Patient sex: F
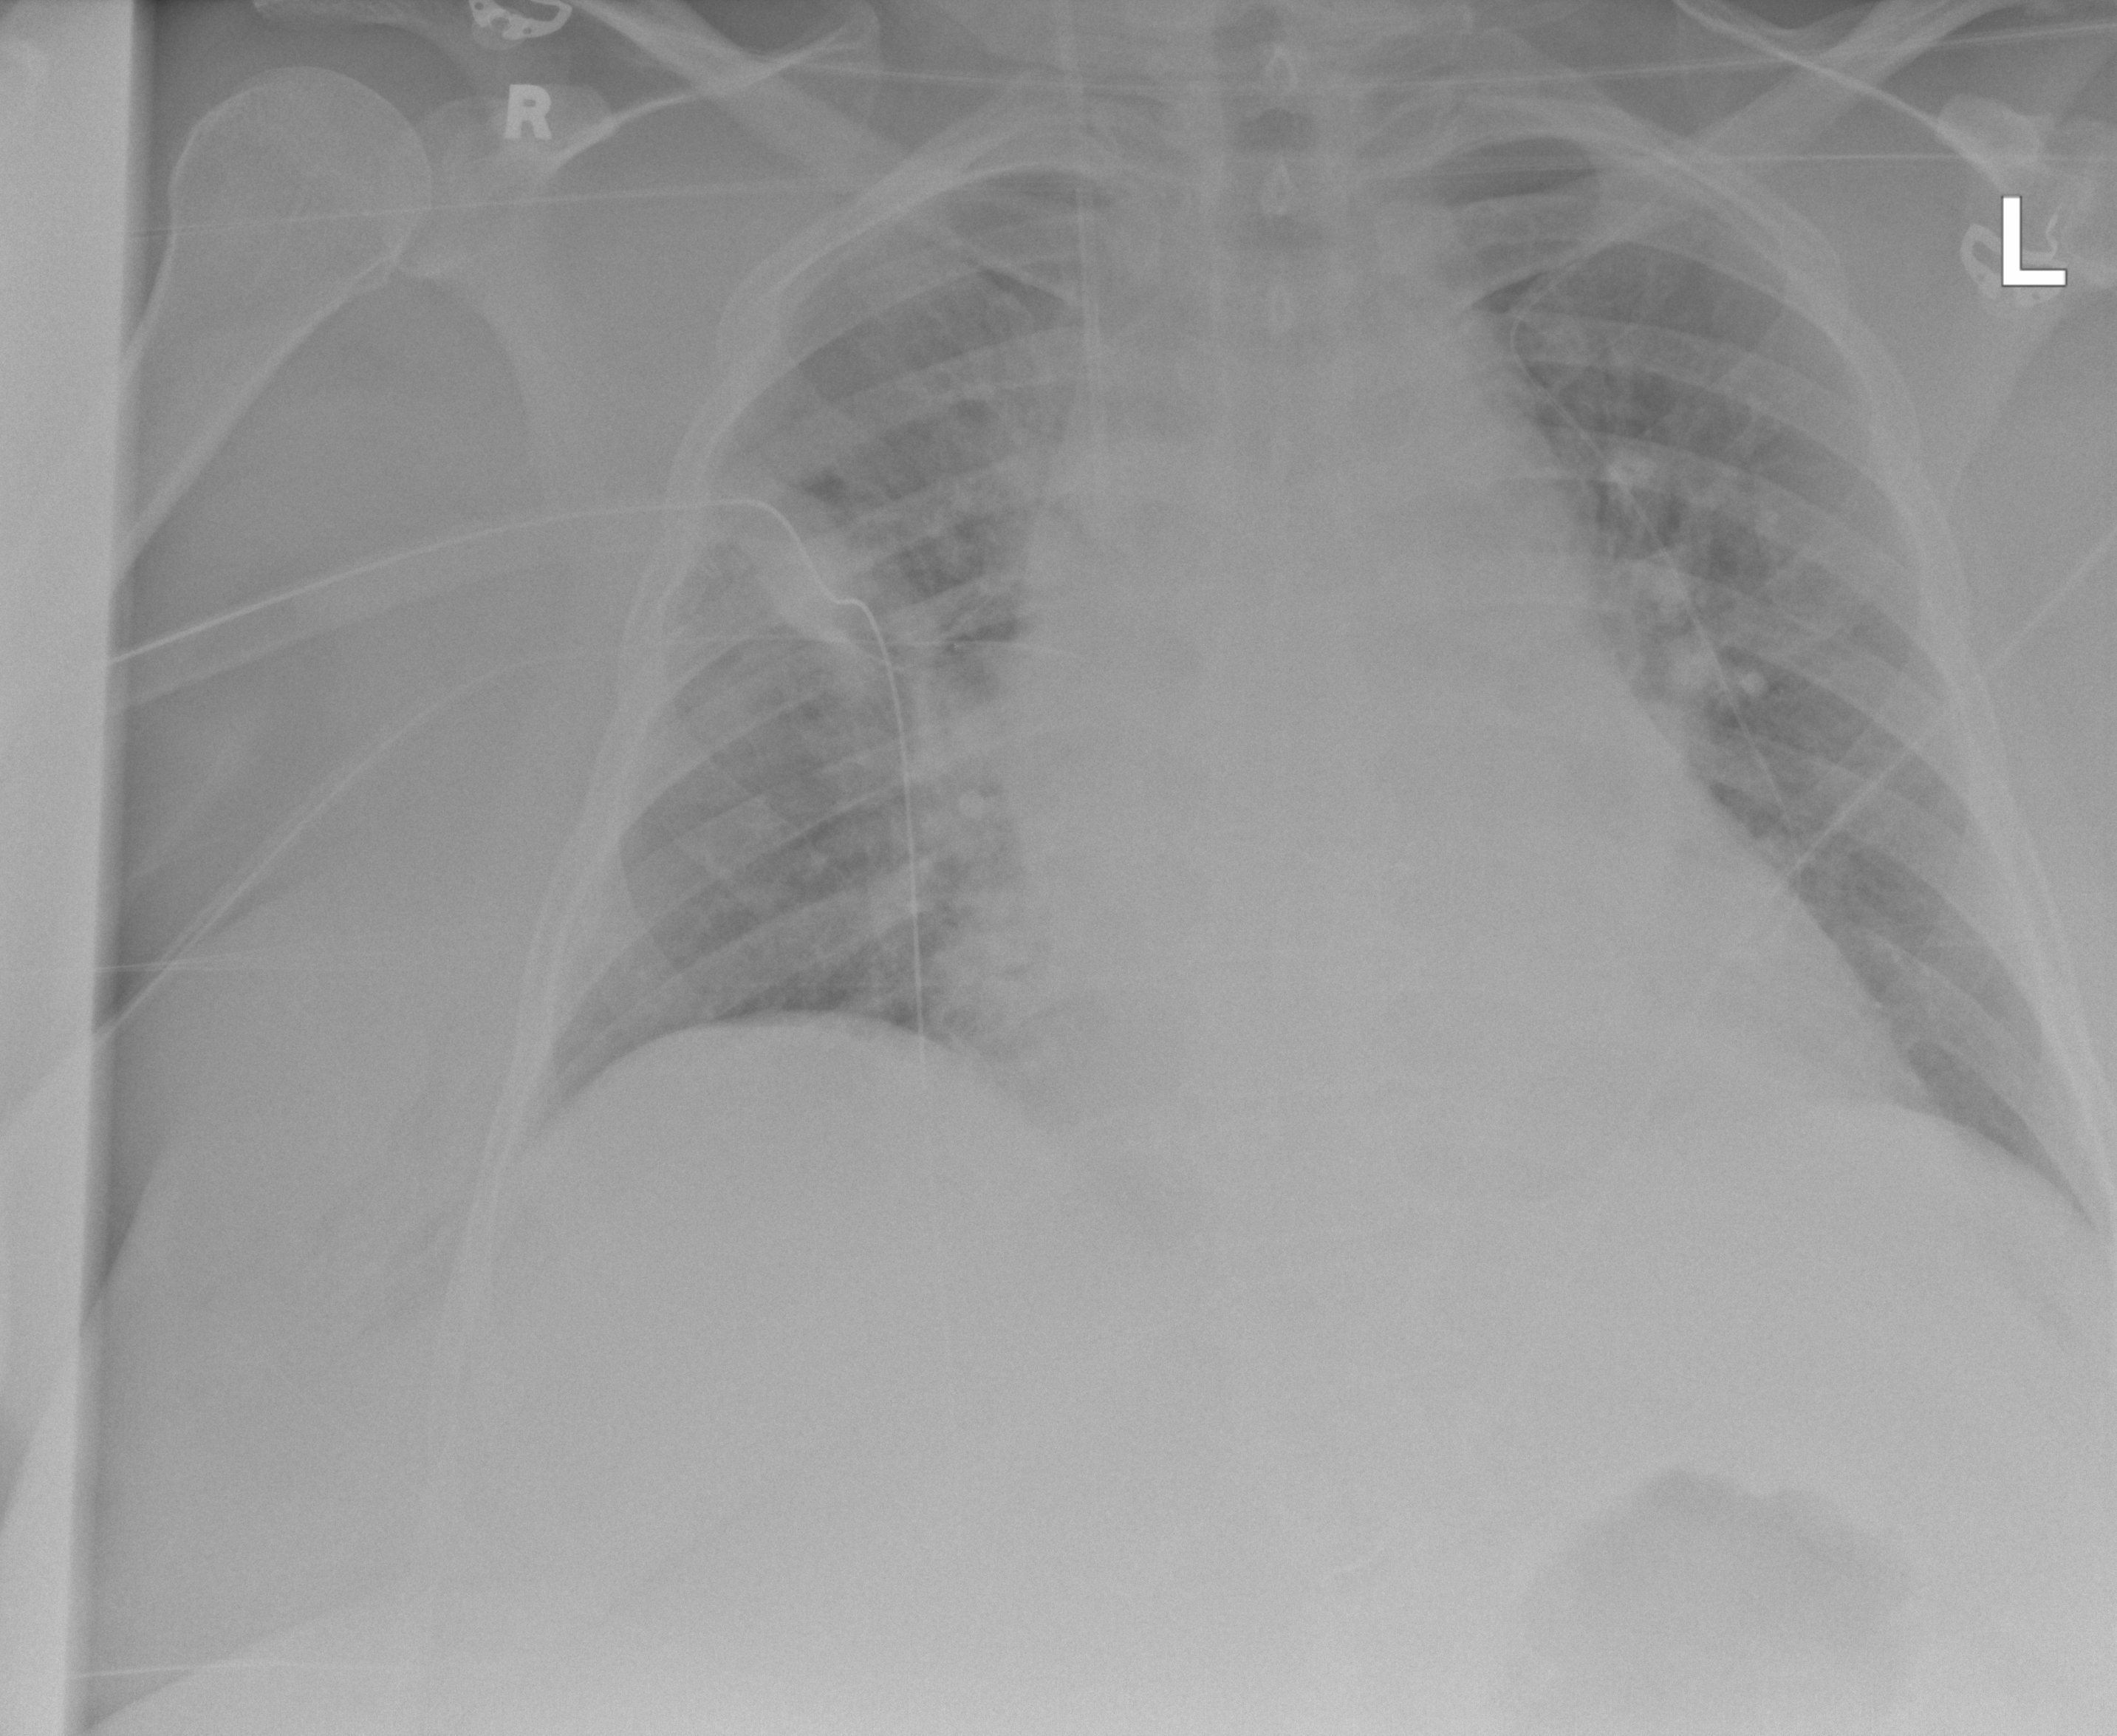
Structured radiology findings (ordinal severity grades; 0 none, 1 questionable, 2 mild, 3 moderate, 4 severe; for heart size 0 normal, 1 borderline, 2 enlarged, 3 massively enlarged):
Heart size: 2
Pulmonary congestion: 2
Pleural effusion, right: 0
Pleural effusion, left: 0
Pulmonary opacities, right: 2
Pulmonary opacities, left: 0
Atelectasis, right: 2
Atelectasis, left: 0